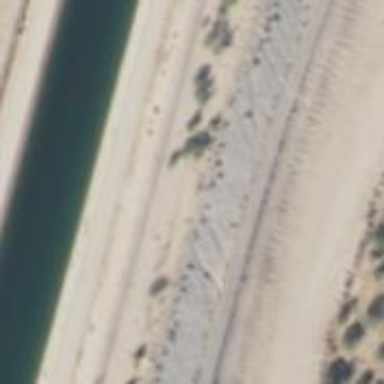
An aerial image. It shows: Track road near retaining dam for waterway.